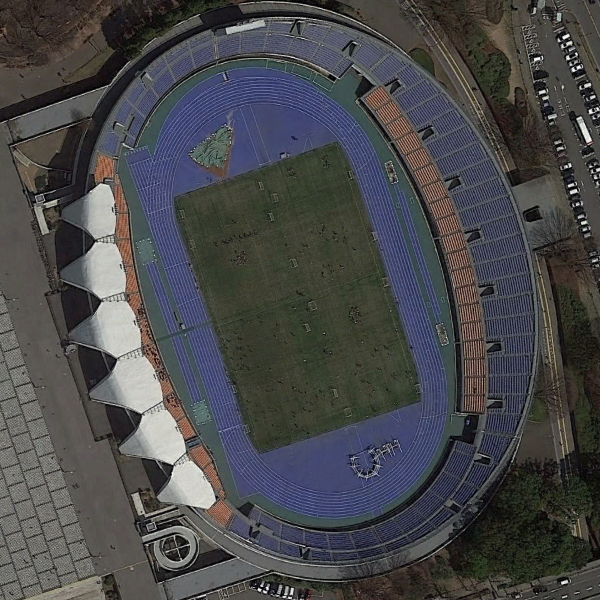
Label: Stadium